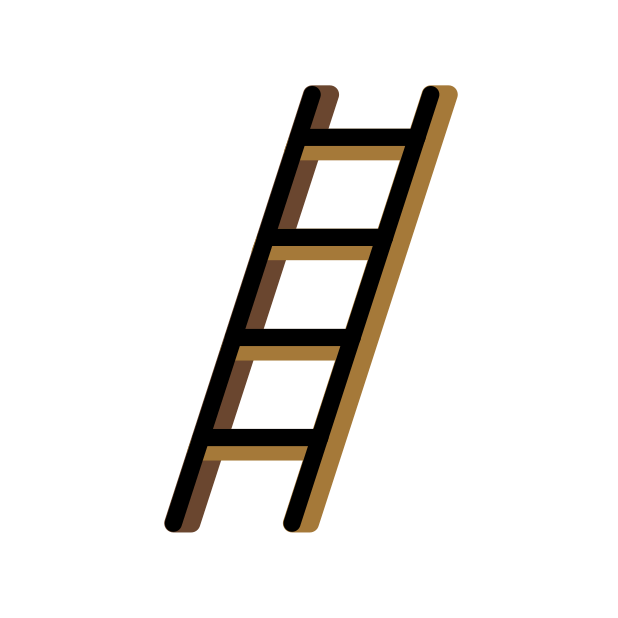
Emoji: 🪜
Name: ladder
Unicode: 0x1fa9c